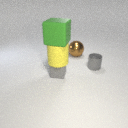
large brown metal sphere behind small gray metal cylinder